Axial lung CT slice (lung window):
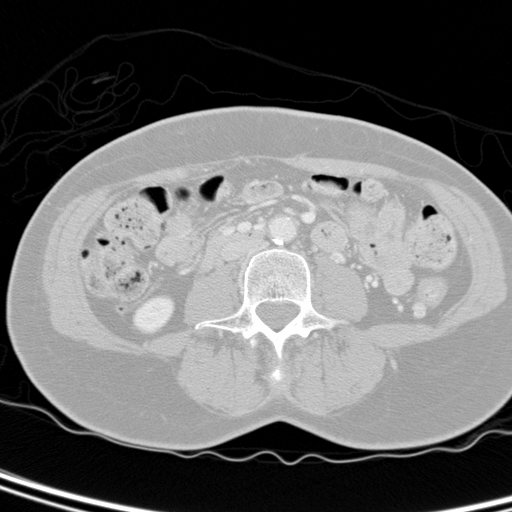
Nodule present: no